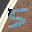
Label: 5